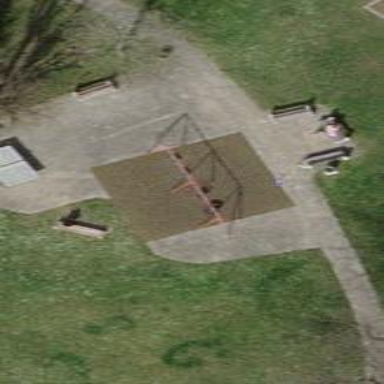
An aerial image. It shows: Playground area for leisure activities on the land.